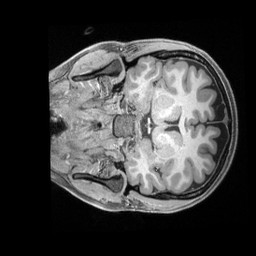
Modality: T1w
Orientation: coronal
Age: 22
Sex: female
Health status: healthy
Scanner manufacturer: siemens
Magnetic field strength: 3 T
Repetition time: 2.4 s
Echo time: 0.00228 s